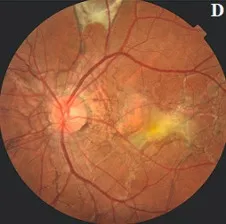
LE posterior pole shows AS with subretinal hyperreflective membrane in macula, early and mid phase FFA showing leakage from the CNV complex.
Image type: ophthalmic_imaging (fundus_photograph)